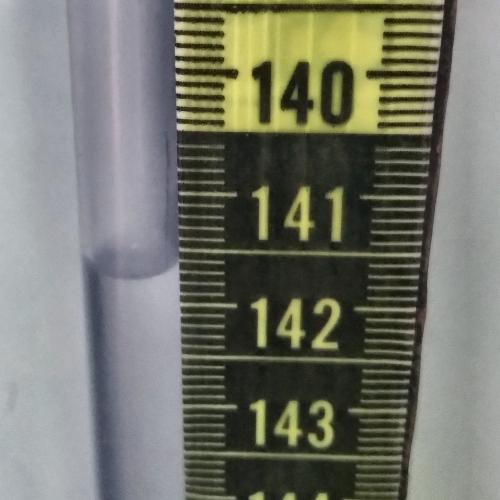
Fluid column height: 141.7 cm